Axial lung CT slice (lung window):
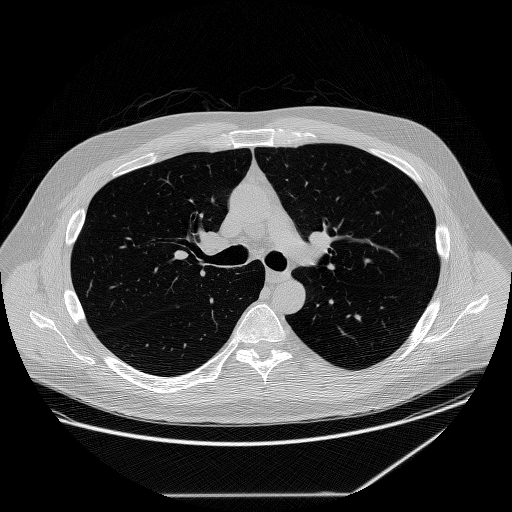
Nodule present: no